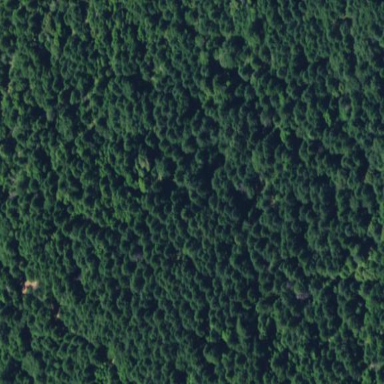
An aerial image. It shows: Forest area.